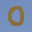
Label: 0